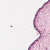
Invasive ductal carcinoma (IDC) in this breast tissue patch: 0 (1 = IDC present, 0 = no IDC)